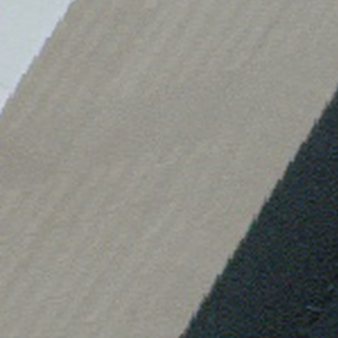
Label: other